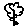
Label: flower